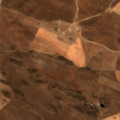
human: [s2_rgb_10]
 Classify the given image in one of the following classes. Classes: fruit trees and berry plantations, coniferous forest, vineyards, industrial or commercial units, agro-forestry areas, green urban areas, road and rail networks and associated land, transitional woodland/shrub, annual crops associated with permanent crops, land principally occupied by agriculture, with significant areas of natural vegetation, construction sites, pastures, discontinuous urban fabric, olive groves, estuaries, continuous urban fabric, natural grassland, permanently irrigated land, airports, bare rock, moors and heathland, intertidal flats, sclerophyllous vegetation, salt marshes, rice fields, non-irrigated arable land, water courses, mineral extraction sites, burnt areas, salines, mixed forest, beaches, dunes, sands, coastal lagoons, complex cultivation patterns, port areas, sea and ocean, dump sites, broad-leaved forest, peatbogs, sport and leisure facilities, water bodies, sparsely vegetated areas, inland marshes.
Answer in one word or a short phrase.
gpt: non-irrigated arable land, land principally occupied by agriculture, with significant areas of natural vegetation